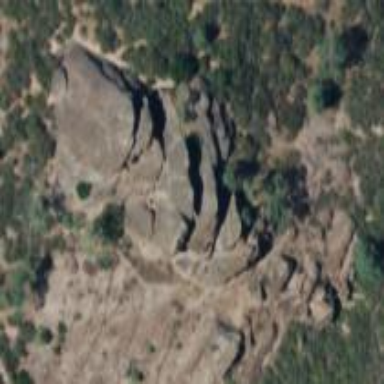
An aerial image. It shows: Crag for climbing.